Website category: sports
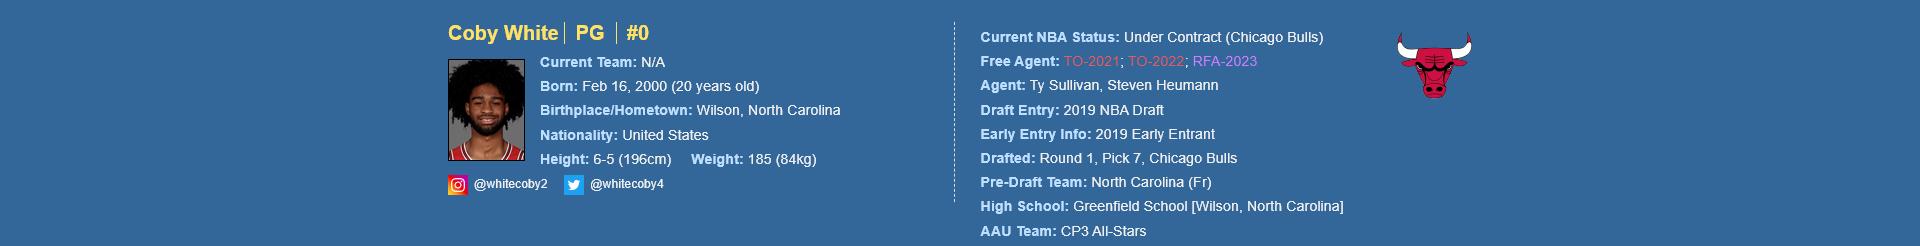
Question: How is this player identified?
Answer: Coby White

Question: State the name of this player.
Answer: Coby White

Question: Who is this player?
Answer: Coby White

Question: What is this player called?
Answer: Coby White

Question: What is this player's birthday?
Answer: Feb 16, 2000

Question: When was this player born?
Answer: Feb 16, 2000

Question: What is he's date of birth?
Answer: Feb 16, 2000

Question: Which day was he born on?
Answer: Feb 16, 2000

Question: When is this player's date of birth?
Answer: Feb 16, 2000

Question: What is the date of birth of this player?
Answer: Feb 16, 2000

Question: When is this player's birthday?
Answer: Feb 16, 2000

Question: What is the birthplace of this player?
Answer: Wilson, North Carolina

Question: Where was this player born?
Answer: Wilson, North Carolina

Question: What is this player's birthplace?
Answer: Wilson, North Carolina

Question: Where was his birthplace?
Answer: Wilson, North Carolina

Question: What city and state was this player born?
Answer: Wilson, North Carolina

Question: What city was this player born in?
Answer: Wilson, North Carolina

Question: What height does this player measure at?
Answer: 6-5 (196cm)

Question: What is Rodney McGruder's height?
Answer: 6-5 (196cm)

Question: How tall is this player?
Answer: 6-5 (196cm)

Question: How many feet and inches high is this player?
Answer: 6-5 (196cm)

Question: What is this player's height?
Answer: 6-5 (196cm)

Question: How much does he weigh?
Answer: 185 (84kg)

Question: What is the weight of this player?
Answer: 185 (84kg)

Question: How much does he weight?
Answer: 185 (84kg)

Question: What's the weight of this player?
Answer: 185 (84kg)

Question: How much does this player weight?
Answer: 185 (84kg)

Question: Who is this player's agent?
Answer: Ty Sullivan

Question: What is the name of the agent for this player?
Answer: Ty Sullivan

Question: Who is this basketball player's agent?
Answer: Ty Sullivan

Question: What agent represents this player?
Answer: Ty Sullivan

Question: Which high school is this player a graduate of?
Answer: Greenfield School

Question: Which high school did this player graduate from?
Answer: Greenfield School

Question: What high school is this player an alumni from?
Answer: Greenfield School

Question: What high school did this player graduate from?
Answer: Greenfield School

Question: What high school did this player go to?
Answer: Greenfield School

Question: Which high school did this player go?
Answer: Greenfield School